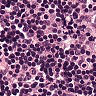
Metastatic tissue present: no